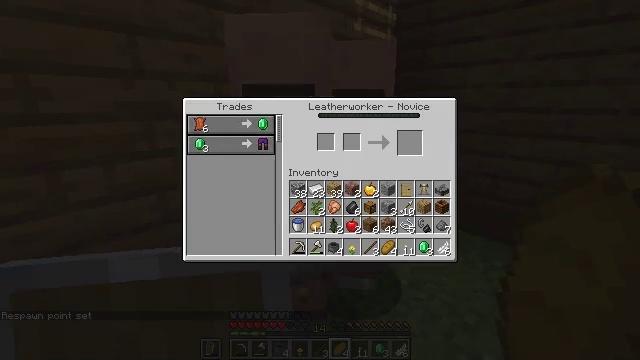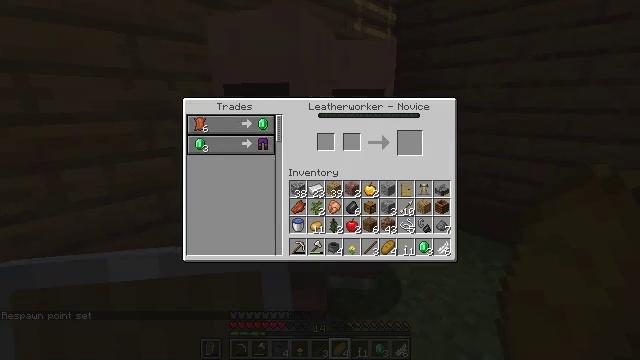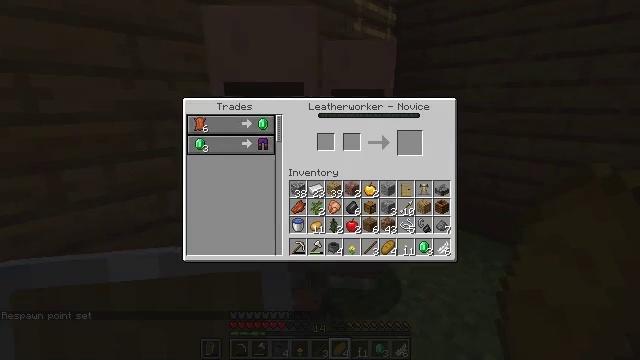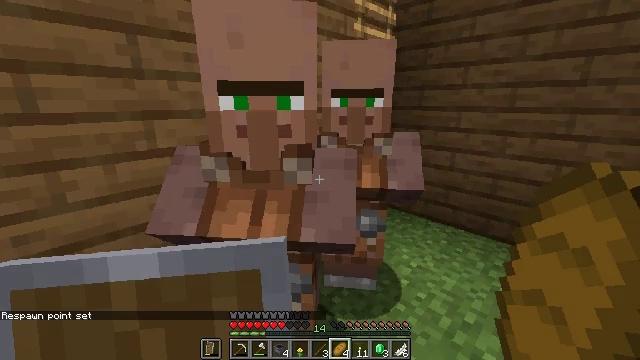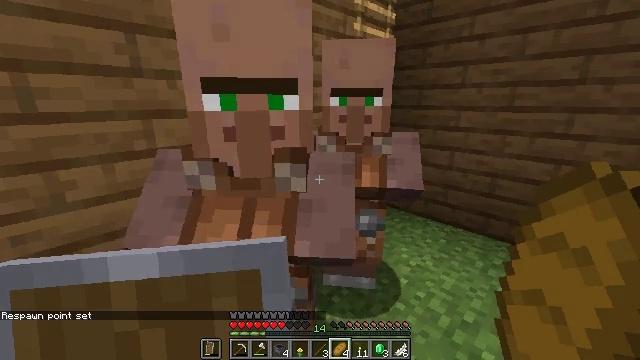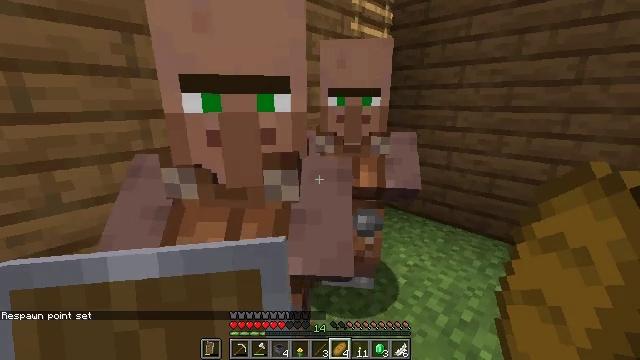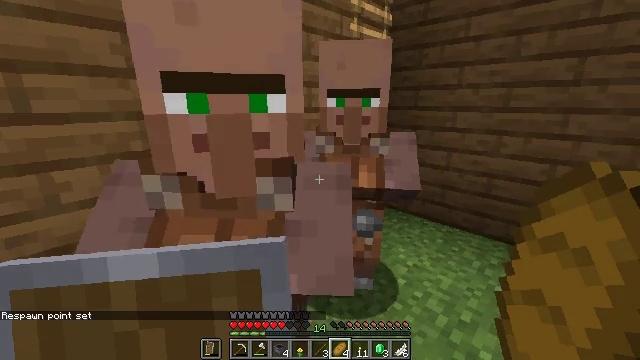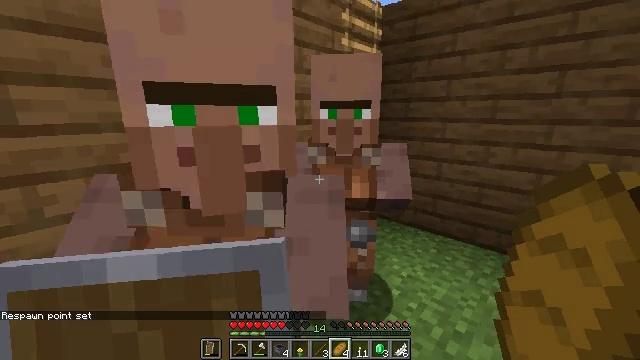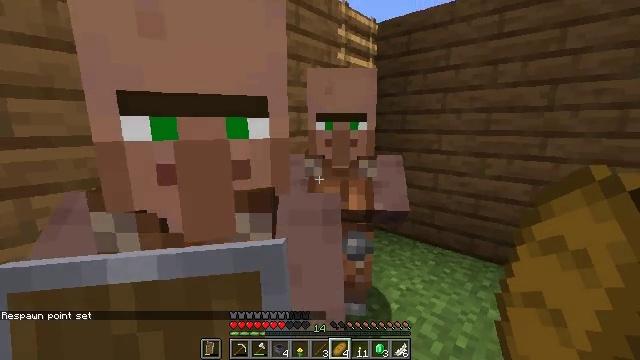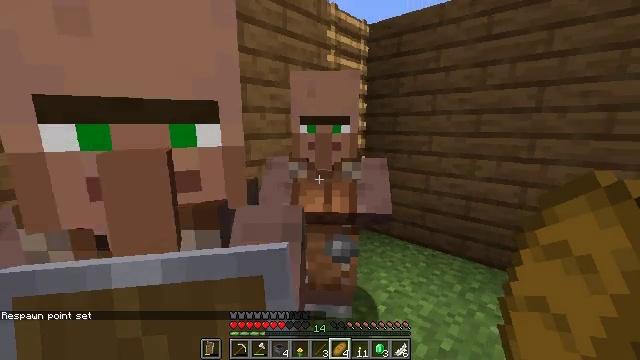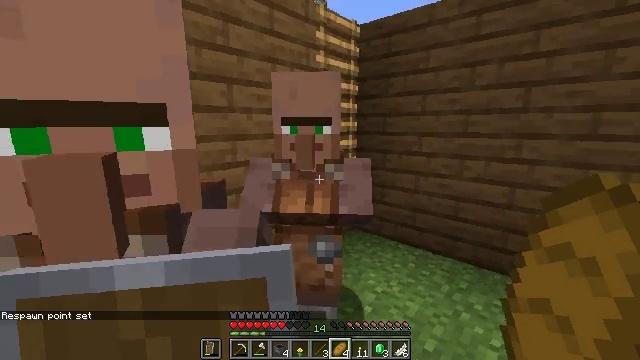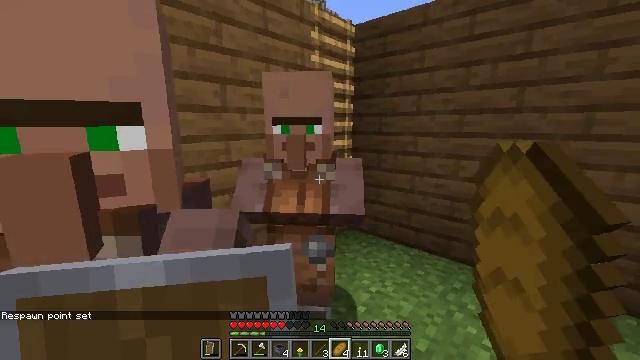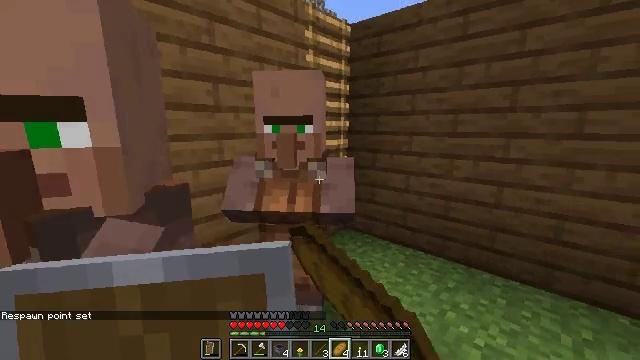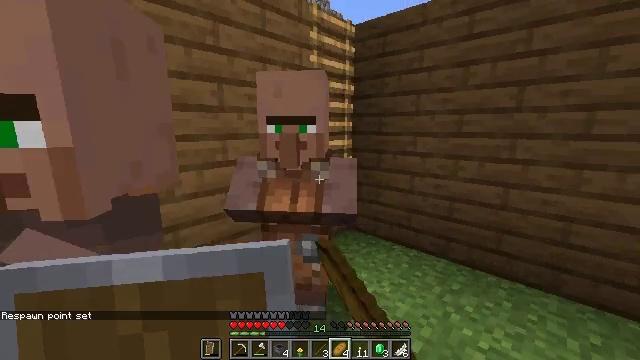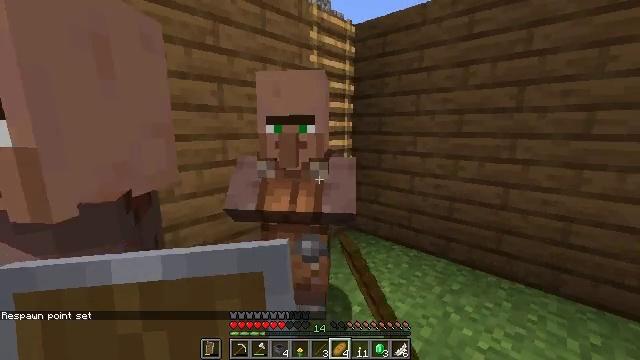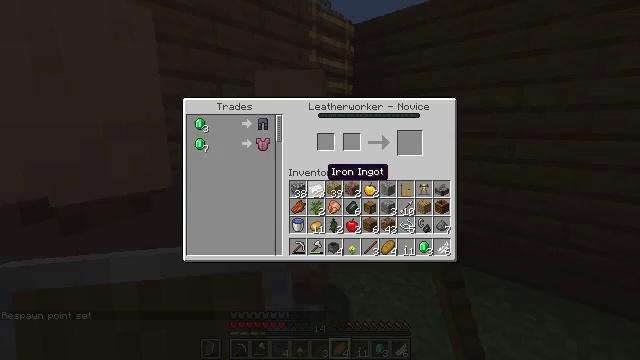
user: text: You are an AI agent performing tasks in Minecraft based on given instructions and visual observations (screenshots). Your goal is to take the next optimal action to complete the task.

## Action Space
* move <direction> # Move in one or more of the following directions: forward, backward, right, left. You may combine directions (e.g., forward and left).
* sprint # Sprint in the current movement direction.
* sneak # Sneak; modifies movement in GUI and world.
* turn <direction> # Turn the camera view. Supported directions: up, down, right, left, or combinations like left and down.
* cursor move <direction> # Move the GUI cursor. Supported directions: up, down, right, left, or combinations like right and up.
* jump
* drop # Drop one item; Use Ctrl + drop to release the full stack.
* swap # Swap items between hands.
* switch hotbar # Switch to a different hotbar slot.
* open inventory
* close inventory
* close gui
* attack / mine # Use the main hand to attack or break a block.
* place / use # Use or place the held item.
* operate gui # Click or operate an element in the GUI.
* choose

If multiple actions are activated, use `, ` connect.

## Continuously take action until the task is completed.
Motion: motion action
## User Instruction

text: Craft the fletching table in the crafting grid.
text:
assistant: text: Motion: no_op
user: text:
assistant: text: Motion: no_op
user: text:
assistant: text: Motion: no_op
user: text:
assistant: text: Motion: close gui
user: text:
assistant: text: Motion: open inventory
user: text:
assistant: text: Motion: no_op
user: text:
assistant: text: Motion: turn right and up
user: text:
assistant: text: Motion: move right, turn up
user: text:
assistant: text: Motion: move right
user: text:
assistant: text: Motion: use / place
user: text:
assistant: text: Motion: use / place
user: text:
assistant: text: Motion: use / place
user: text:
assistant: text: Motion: turn left
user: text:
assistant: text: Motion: no_op
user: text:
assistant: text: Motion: no_op
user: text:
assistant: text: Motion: no_op
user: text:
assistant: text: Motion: cursor move up
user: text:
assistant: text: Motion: no_op
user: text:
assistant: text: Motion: cursor move up
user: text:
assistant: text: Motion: no_op
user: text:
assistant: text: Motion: no_op
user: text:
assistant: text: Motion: no_op
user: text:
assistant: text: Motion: no_op
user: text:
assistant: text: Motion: no_op
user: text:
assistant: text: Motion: close inventory
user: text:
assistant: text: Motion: no_op
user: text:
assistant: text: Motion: no_op
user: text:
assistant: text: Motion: turn right
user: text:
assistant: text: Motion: turn right and down
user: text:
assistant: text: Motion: turn right